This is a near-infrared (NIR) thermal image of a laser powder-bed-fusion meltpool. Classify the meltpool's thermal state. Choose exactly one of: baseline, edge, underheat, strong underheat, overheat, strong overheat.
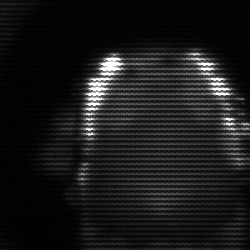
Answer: baseline